Interaction volume radius: 5 \u00c5
Interaction volume height: 30 \u00c5
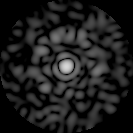
Disorder parameter: 0.8626